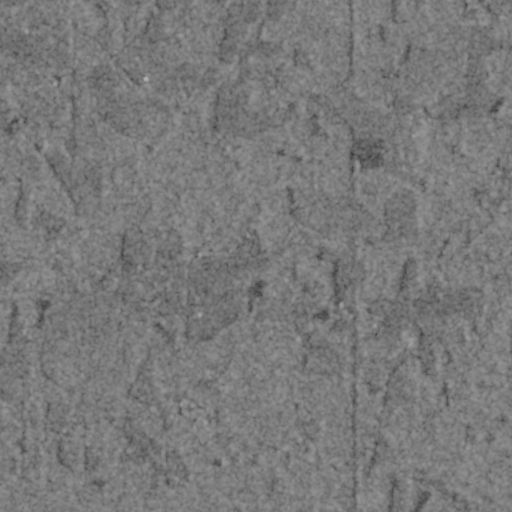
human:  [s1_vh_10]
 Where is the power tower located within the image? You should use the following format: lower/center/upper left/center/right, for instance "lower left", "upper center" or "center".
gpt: The power tower is located in the right of the image.
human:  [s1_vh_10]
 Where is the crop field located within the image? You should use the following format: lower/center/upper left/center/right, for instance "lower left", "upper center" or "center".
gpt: There is no crop field in the image.

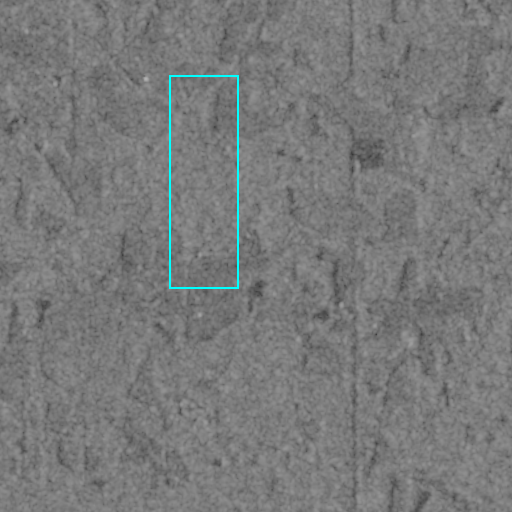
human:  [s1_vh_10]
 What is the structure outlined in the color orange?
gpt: There is no orange outline.
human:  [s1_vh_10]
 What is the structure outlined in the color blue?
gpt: There is no structure outlined in blue.